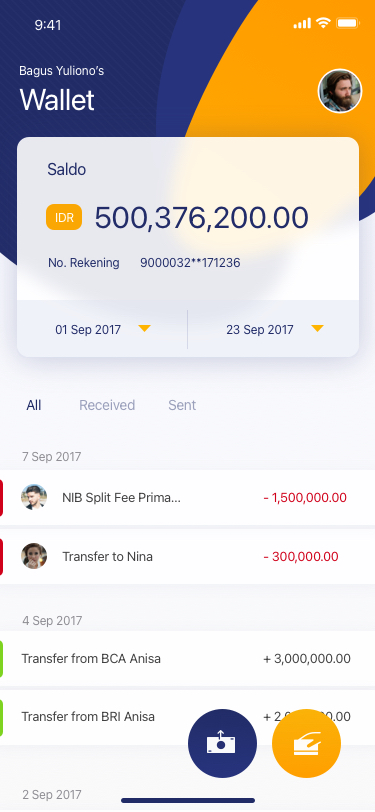
Text in this UI design:
Bagus Yuliono’s
Wallet
Saldo
No. Rekening
9000032**171236
 500,376,200.00
IDR
01 Sep 2017
23 Sep 2017
4 Sep 2017
Transfer from BCA Anisa
+ 3,000,000.00
Transfer from BRI Anisa
+ 2,000,000.00
7 Sep 2017
2 Sep 2017
NIB Split Fee Prima…
- 1,500,000.00
Transfer to Nina
- 300,000.00
All
Received
Sent